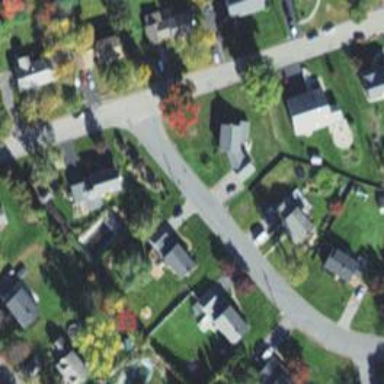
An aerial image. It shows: Driveway.